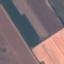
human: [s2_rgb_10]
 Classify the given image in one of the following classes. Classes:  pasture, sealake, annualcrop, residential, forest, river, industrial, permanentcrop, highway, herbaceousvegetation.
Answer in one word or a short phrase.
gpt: AnnualCrop